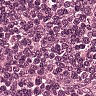
Metastatic tissue present: no